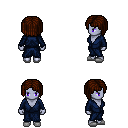
a pixel art fantasy rpg character, female body template, dark elf, purple skin, blue robe, magenta pants, brown pageboy hairstyle, white slippers, four views (front, back, left, right), 2x2 character sprite sheet, small pixel art, hard edges, no anti-aliasing